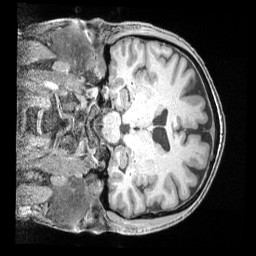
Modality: T1w
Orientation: coronal
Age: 37
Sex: male
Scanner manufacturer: siemens
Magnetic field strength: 3 T
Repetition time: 2 s
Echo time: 0.00211 s